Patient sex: M
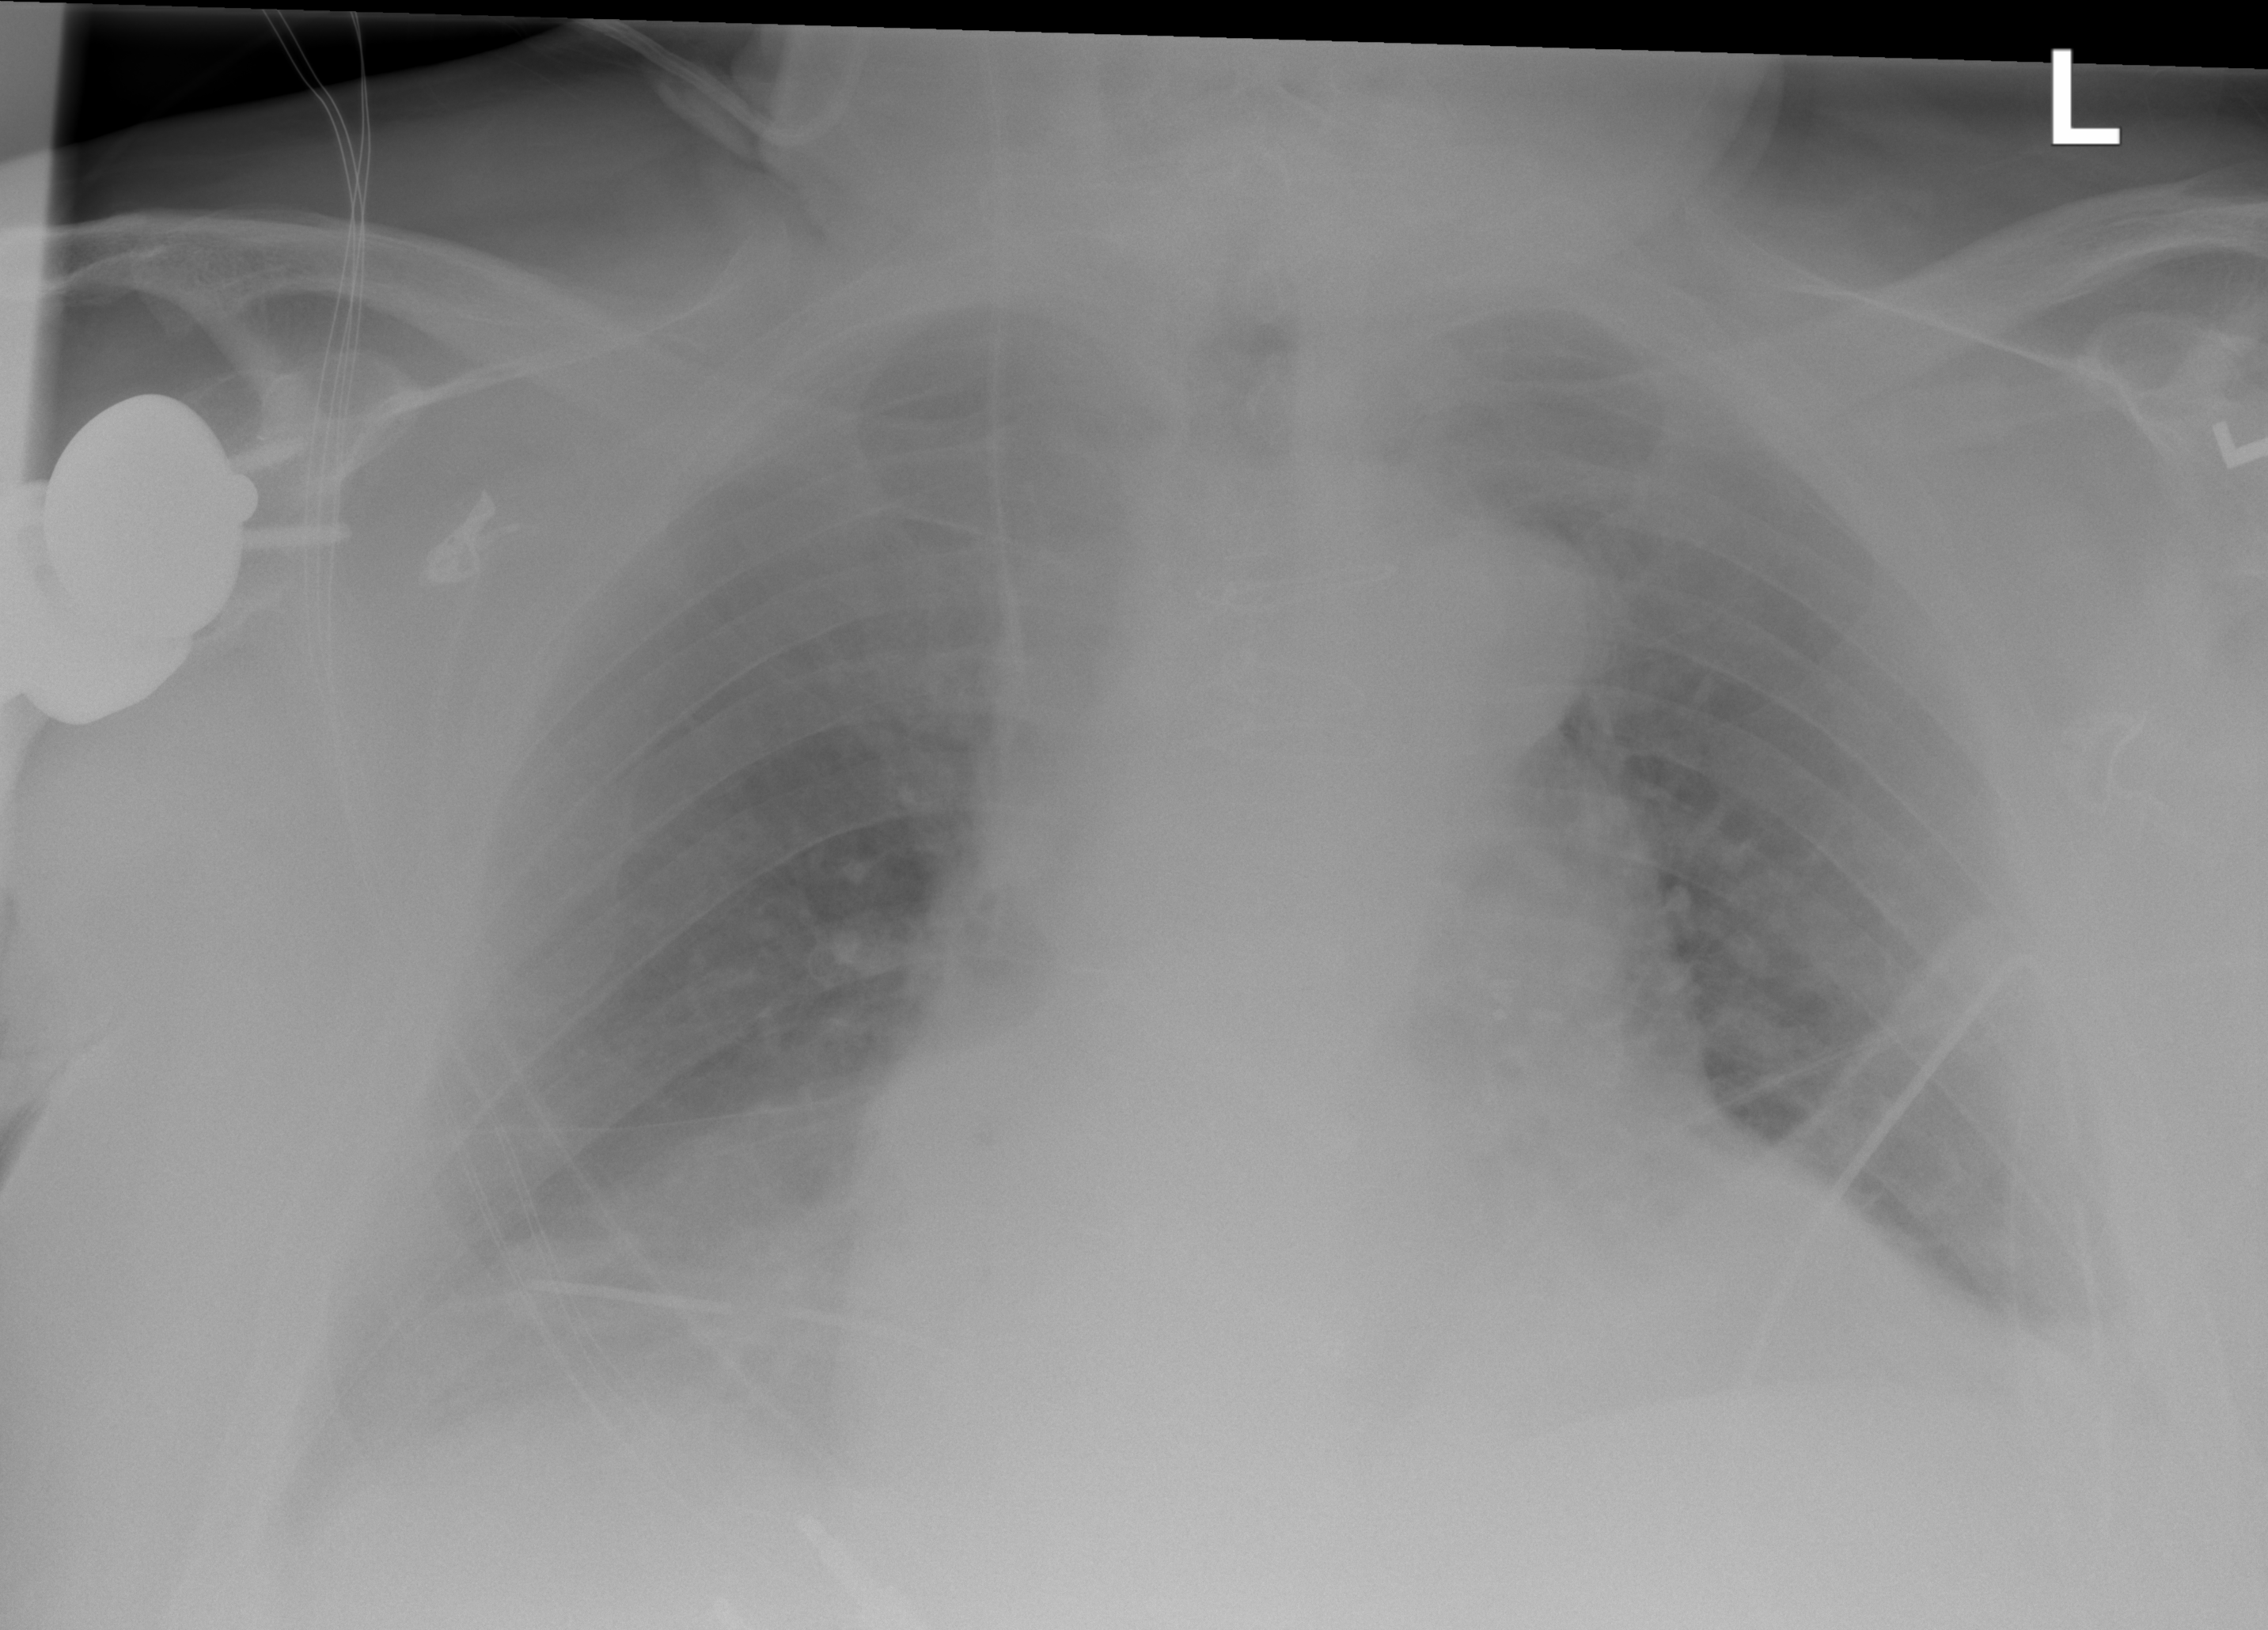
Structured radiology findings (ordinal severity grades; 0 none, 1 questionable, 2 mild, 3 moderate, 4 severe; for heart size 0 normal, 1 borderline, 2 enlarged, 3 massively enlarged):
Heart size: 2
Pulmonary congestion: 2
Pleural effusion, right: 2
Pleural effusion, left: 2
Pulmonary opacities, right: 0
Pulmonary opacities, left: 0
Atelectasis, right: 2
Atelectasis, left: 2